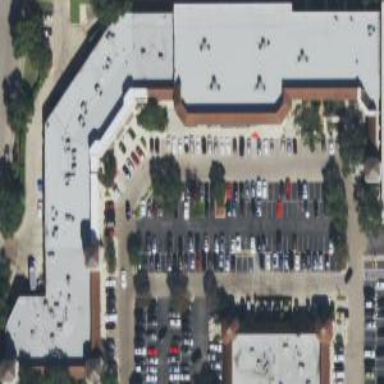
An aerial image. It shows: Retail building.